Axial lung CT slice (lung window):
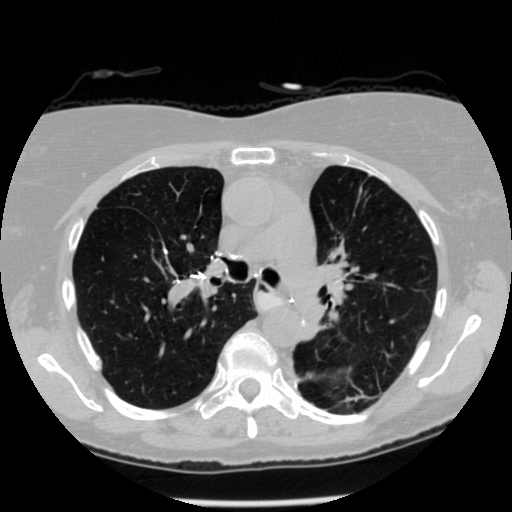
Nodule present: no